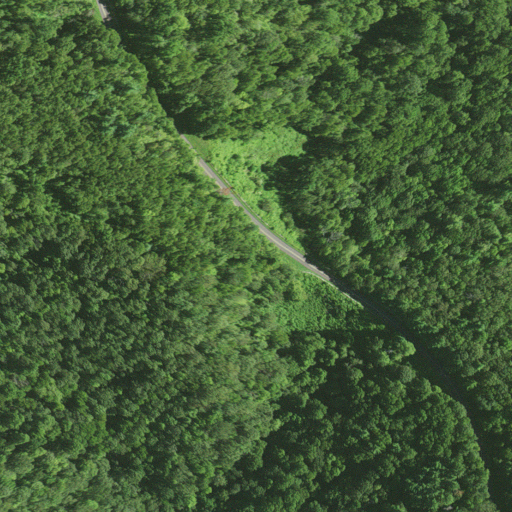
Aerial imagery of gap in North Carolina named Low Notch containing deciduous forest, open development, and mixed forest